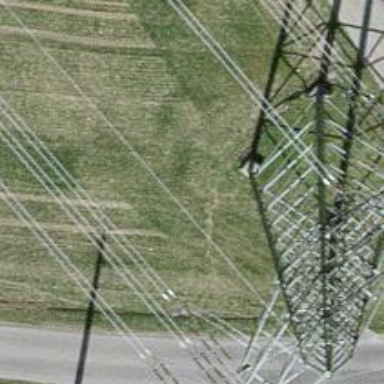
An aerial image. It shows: Power tower.